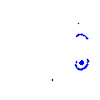
Particle: electron